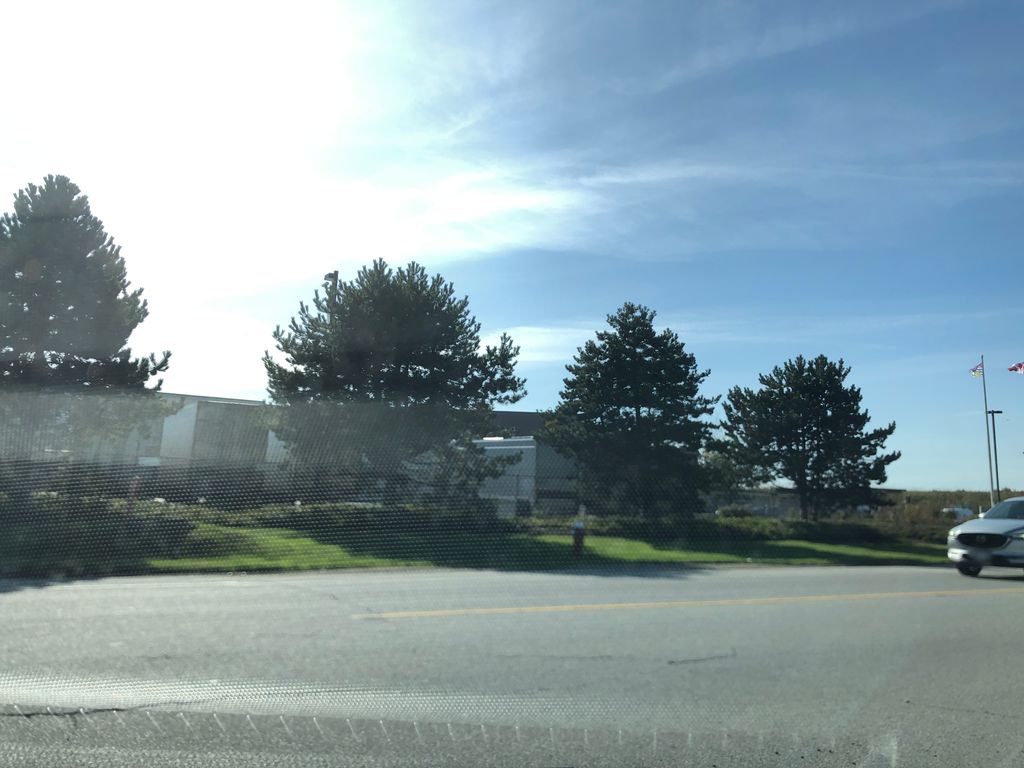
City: vancouver